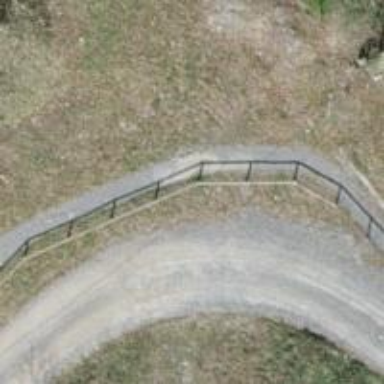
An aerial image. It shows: Fence.